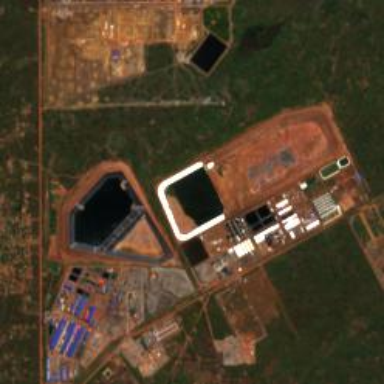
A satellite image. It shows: Industrial area dedicated to mineral processing.